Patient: sex F, age 70
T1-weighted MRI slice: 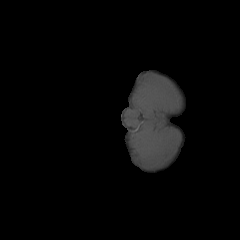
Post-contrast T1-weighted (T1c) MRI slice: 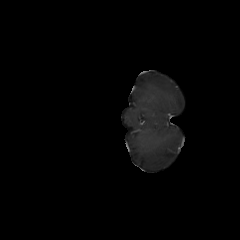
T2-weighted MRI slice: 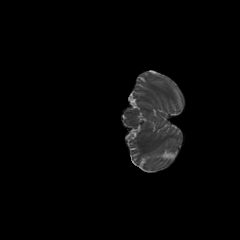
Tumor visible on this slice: no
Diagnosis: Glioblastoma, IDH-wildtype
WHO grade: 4